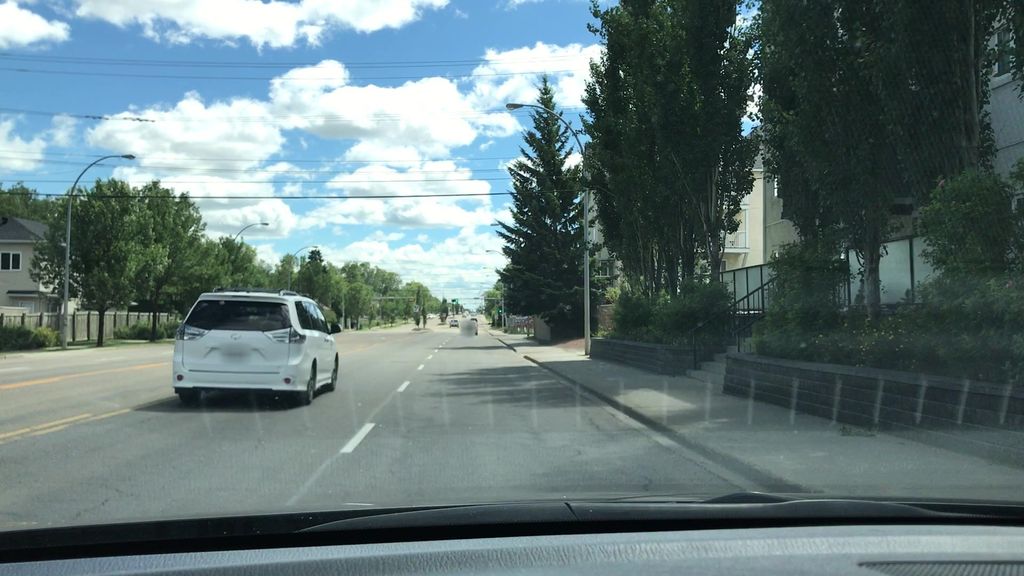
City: edmonton